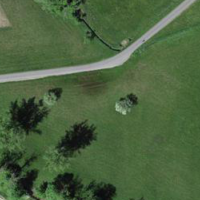
EUNIS habitat code: 16
Species observed at this site:
Vicia sepium